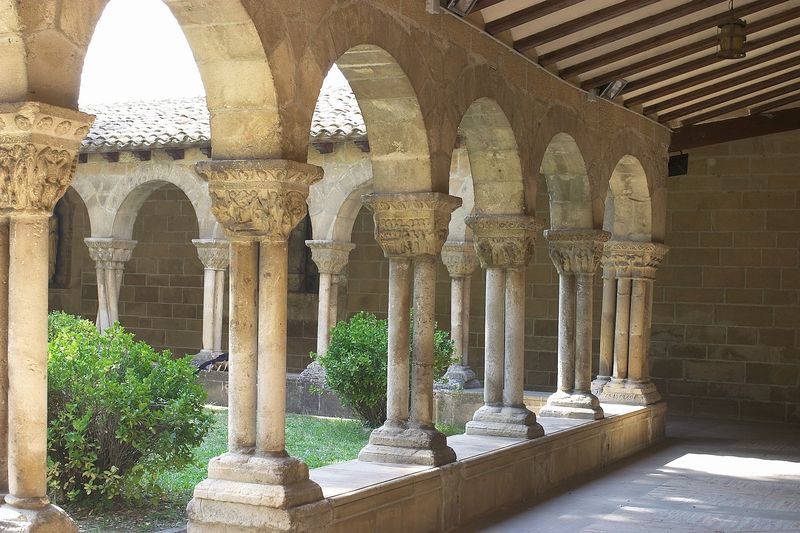
Titel: San Pedro de la Rúa
Standort: Estella, San Pedro de la Rúa (EU - E)
Schlagwörter: frankreich, licht, säule, säulen, dach, rasen, wiese, architektur, sockel, strauch, busch, büsche, kirche, sträucher, doppelsäule, garten, relief, spanien, bogen, mauer, ziegel, figuren, foto, bögen, gang, arkade, innenhof, buch, kloster, gedreht, kapitelle, kapitell, doppelsäulen, blattwerk, laubengang, verdreht, kapitel, gebälk, säulengang, bauwerk, kreuzgang, romanisch, bedachung, zwillingssäulen, kaüitell, bedacht, sokcel, zwillingssäule, jacobusweg, moissac, belem